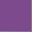
Piece: xx